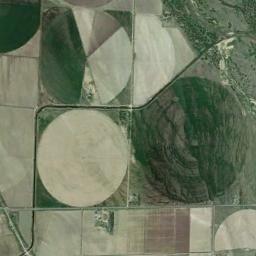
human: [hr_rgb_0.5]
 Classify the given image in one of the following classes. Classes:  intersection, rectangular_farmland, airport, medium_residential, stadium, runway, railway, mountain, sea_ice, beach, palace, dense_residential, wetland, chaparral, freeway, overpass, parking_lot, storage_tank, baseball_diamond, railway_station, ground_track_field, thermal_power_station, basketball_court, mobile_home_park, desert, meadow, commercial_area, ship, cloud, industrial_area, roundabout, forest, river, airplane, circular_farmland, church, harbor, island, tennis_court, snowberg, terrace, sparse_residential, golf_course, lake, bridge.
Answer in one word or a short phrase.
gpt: circular_farmland